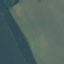
Label: AnnualCrop